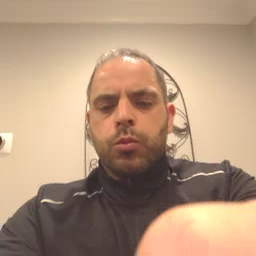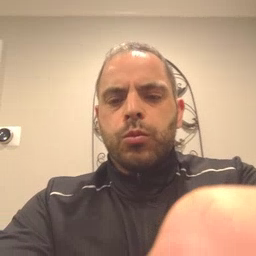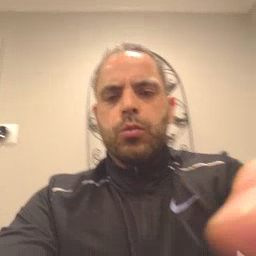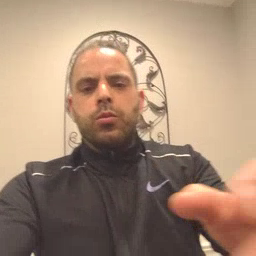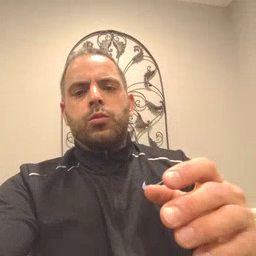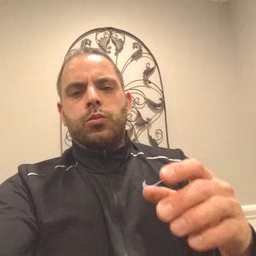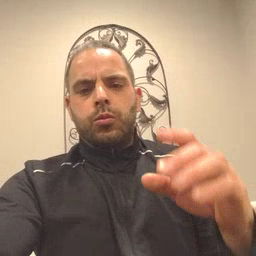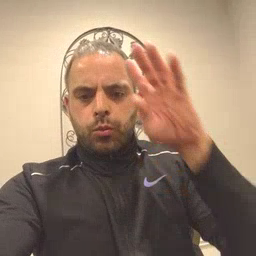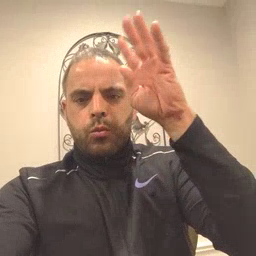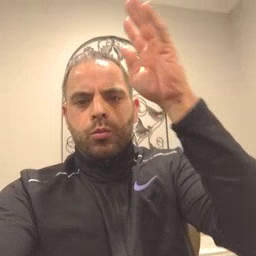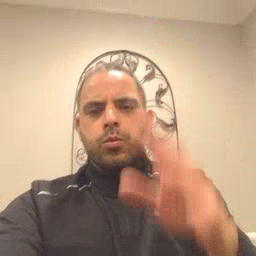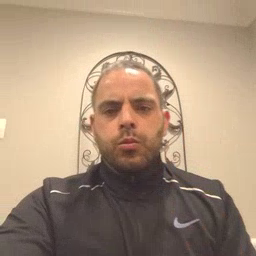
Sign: pretend